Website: apple
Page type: delivery-shipping
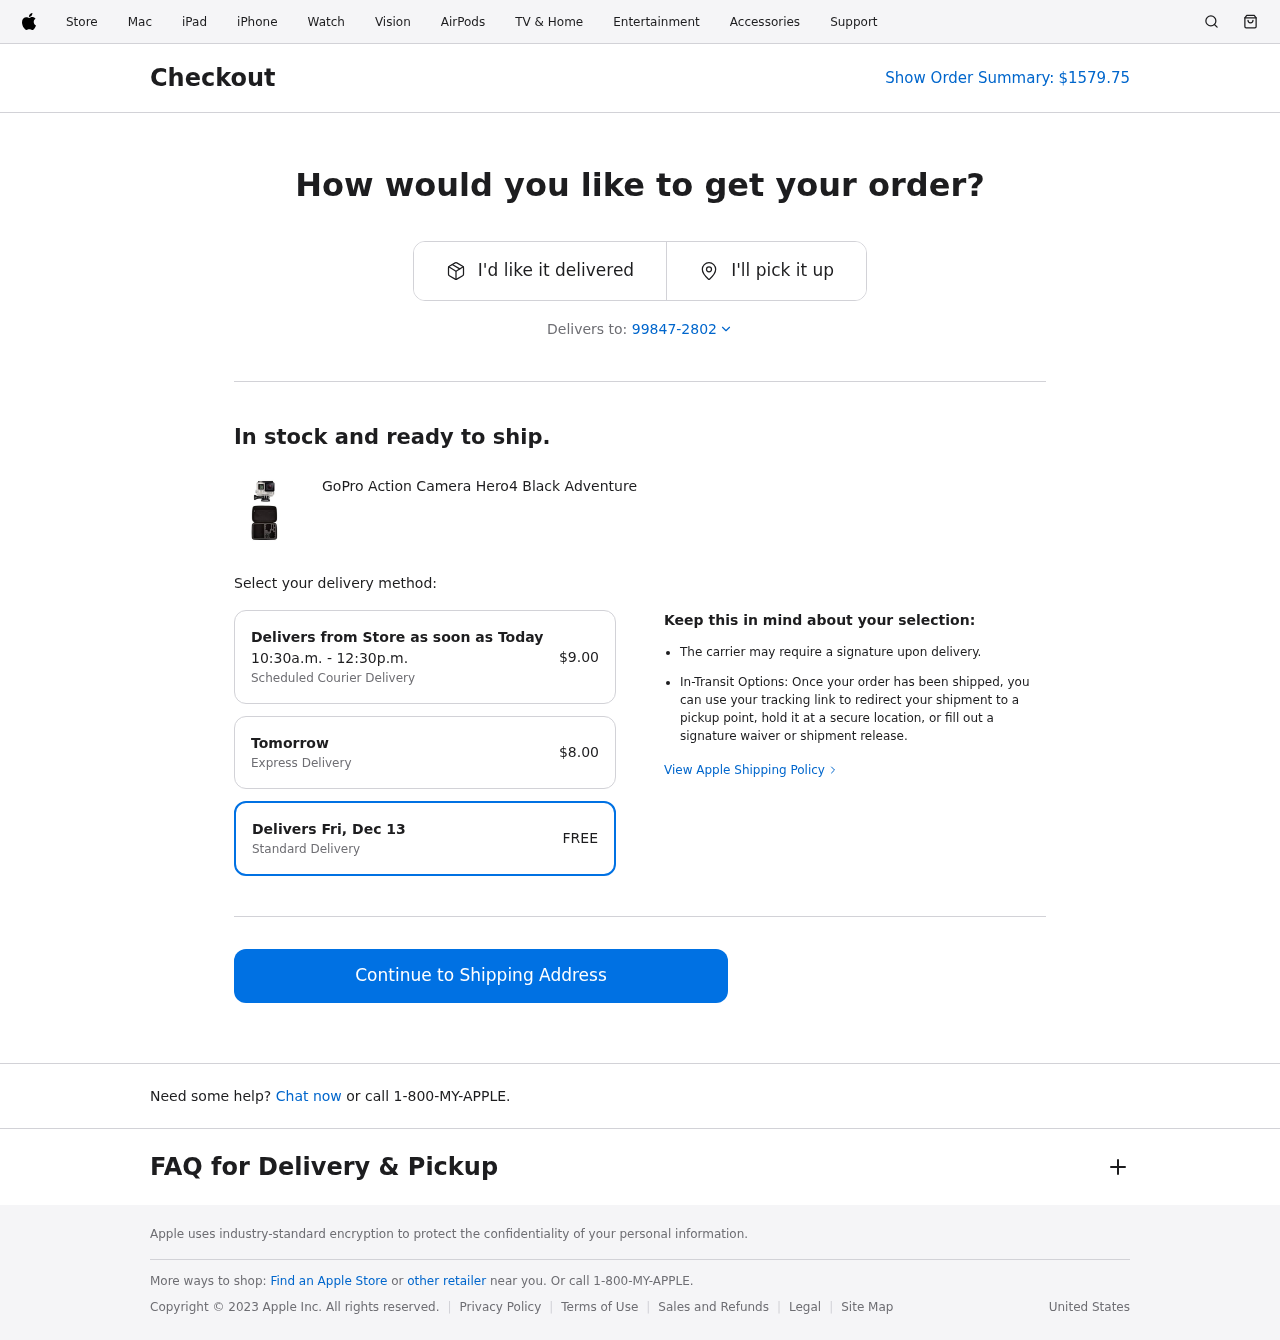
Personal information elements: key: PII_POSTCODE_FULL
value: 99847-2802
Product elements: key: PRODUCT1_NAME
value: GoPro Action Camera Hero4 Black Adventure
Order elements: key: ORDER_TOTAL
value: $1579.75
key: ORDER_DELIVERY_DATE_SAMEDAY
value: Today
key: ORDER_SHIPPING_COST_SAMEDAY
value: $9.00
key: ORDER_DELIVERY_DATE_EXPRESS
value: Tomorrow
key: ORDER_SHIPPING_COST_EXPRESS
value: $8.00
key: ORDER_DELIVERY_DATE
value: Delivers Fri, Dec 13
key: ORDER_SHIPPING_COST
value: FREE